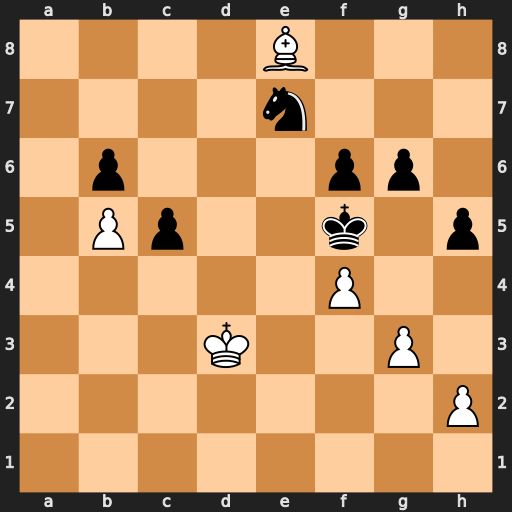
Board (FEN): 4B3/4n3/1p3pp1/1Pp2k1p/5P2/3K2P1/7P/8
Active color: w
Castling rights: -
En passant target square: -
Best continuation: Bd7#